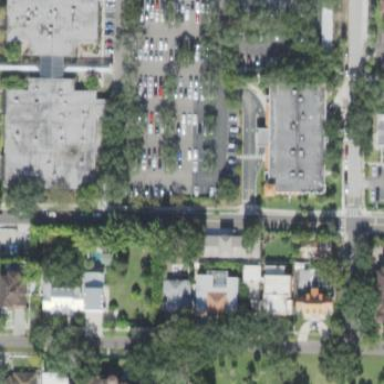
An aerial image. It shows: Parking area.